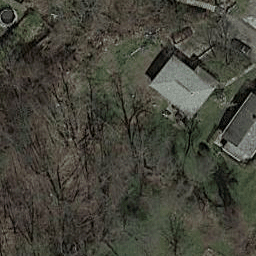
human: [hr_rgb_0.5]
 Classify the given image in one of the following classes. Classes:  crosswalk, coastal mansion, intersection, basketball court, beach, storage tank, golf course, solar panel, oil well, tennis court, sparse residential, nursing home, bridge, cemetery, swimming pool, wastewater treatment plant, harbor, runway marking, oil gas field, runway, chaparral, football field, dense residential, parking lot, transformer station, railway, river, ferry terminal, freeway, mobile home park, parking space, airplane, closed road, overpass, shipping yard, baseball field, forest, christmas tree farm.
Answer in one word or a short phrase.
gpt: sparse residential